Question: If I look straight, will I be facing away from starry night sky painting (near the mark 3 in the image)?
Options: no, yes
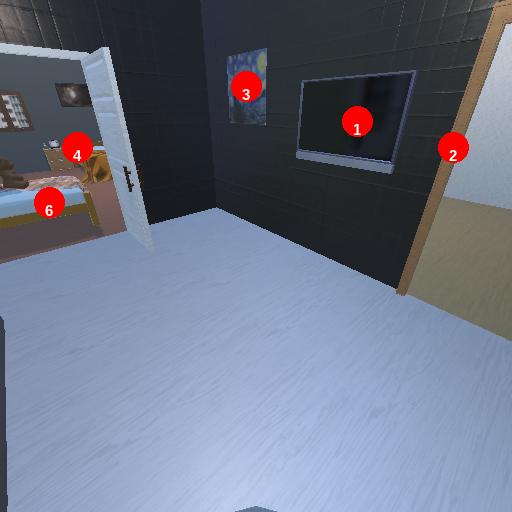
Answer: no